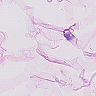
Metastatic tissue present: no